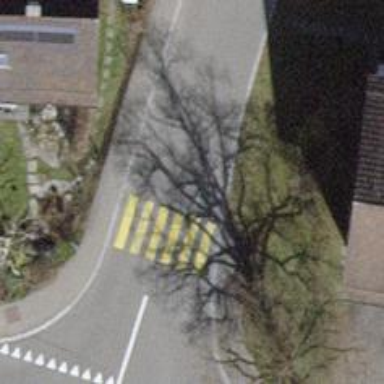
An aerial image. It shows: Marked crossing on the road.